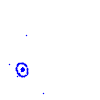
Particle: kaon